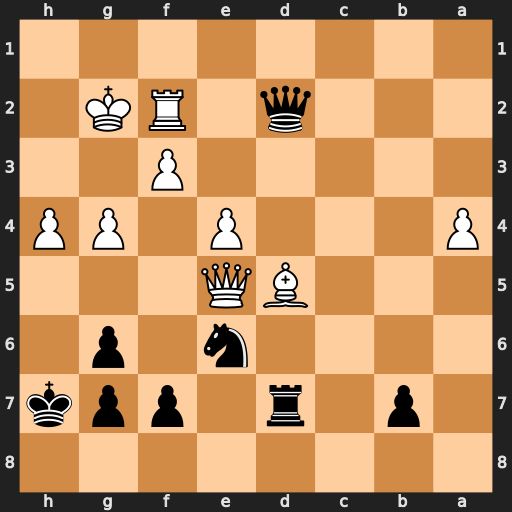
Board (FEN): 8/1p1r1ppk/4n1p1/3BQ3/P3P1PP/5P2/3q1RK1/8
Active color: b
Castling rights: -
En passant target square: -
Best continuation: Nf4+ Kg3 Qxf2+ Kxf2 Nd3+ Ke2 Nxe5